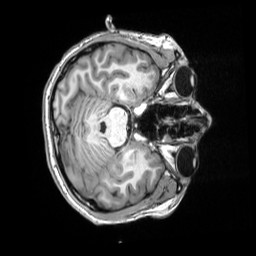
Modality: T1w
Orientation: axial
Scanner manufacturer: siemens
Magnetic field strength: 3 T
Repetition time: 2.5 s
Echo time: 0.00343 s